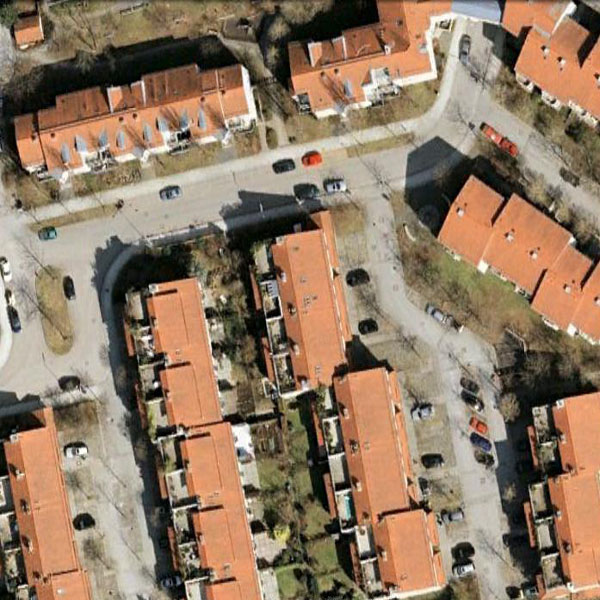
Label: Residential